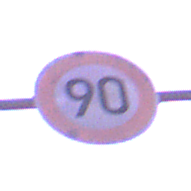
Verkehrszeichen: Geschwindigkeit90
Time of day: Dawn
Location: Outdoor (Nature)
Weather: PartlyCloudy
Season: NotSpecified
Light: Natural